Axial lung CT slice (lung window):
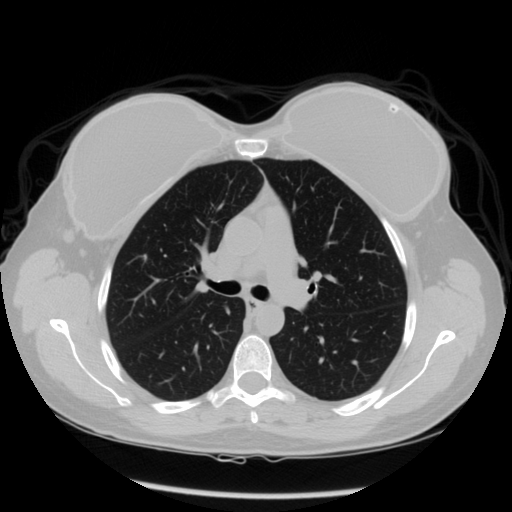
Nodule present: no